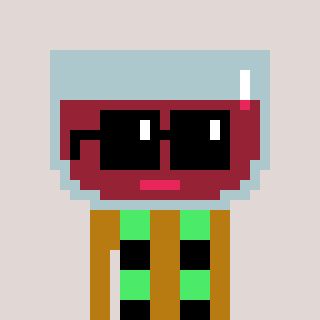
a pixel art character with square black sunglasses, a wine-shaped head and a gold-colored body on a warm background